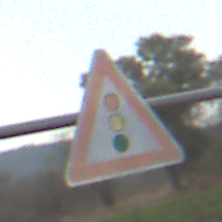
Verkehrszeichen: Lichtzeichenanlage
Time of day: Midday
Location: Outdoor (Nature)
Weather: PartlyCloudy
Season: NotSpecified
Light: Natural